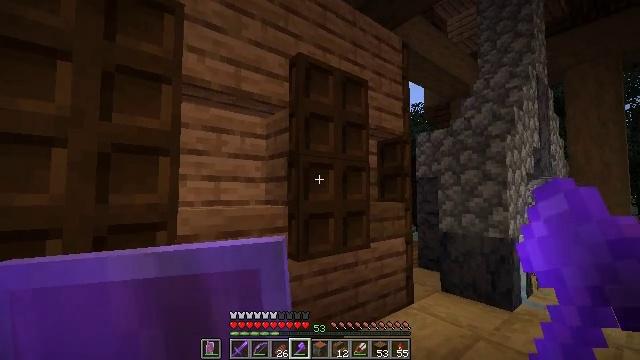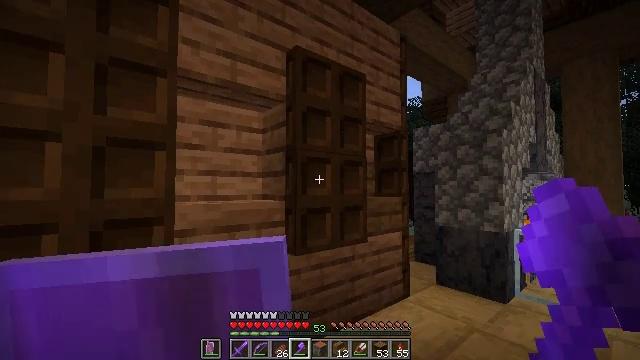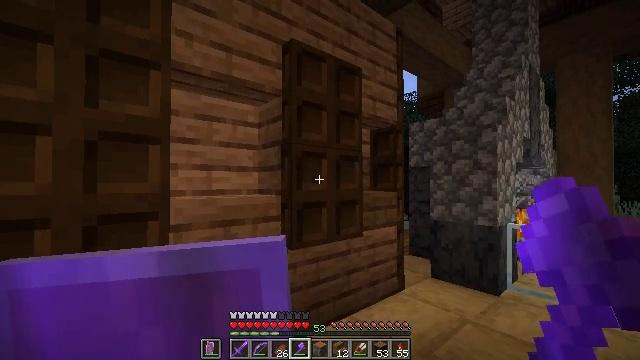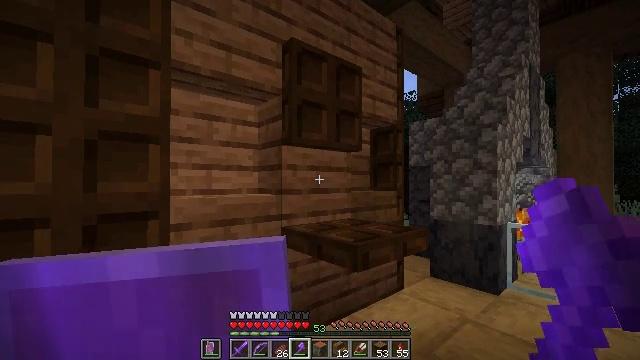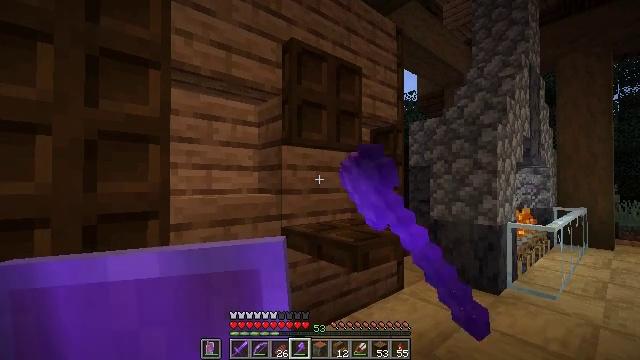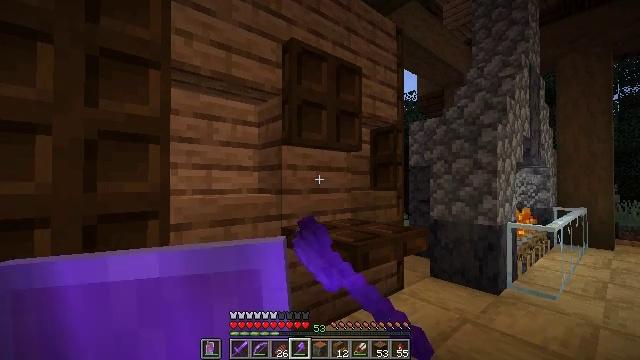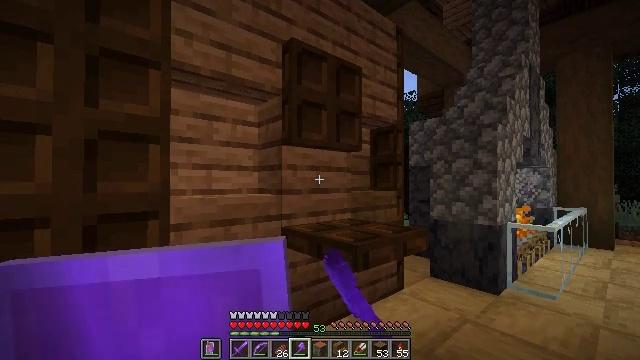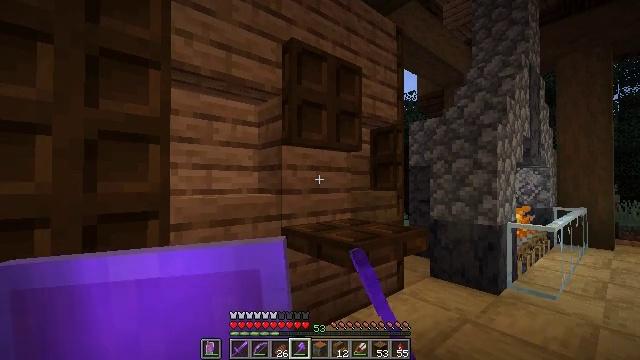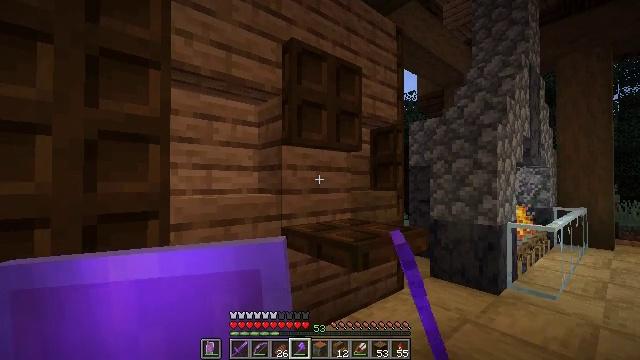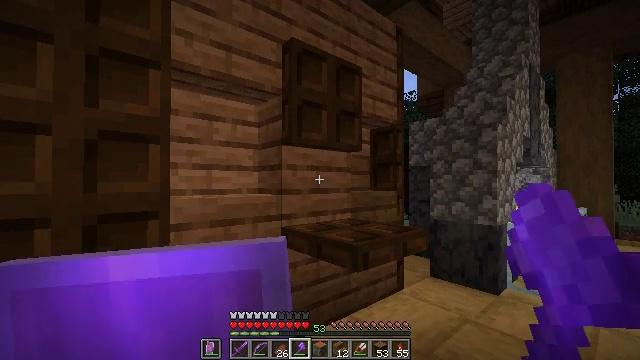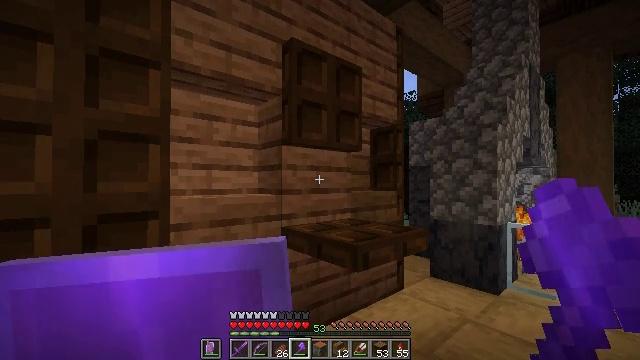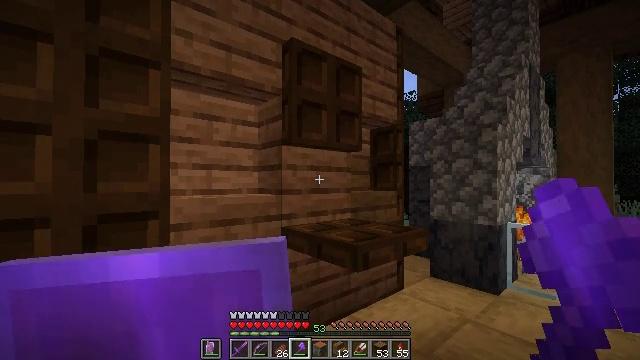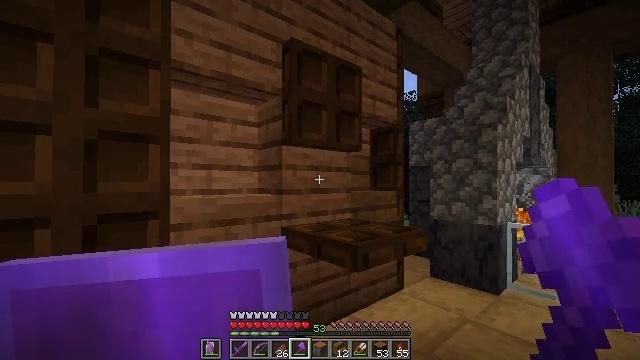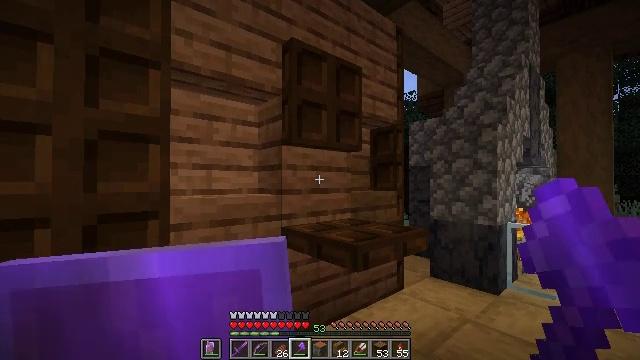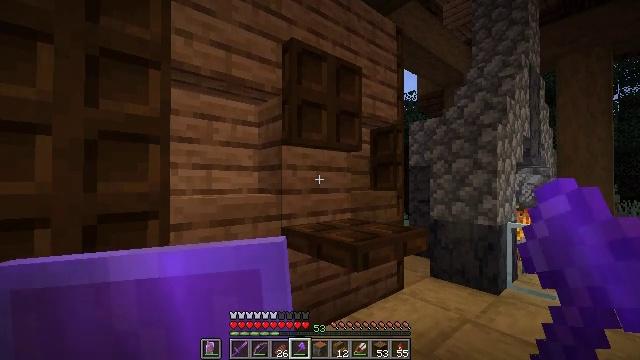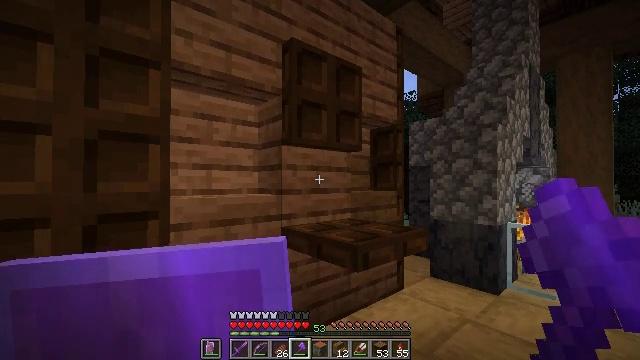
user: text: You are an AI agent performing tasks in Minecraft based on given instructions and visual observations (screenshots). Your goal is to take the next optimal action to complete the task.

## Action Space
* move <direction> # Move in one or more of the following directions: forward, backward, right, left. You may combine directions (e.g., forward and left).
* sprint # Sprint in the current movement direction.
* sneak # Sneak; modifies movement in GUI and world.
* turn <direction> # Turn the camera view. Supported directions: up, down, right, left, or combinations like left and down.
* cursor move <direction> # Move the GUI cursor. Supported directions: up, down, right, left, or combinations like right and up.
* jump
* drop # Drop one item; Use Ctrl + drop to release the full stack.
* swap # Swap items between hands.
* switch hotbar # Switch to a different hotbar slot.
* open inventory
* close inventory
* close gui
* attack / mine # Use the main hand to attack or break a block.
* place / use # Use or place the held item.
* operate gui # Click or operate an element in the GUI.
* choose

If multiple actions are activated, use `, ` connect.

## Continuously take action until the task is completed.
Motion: motion action
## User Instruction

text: Collect stripped acacia log by attacking it.
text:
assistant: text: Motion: turn down
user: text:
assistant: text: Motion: turn down
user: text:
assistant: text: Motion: use / place
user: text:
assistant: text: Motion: use / place
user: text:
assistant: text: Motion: use / place
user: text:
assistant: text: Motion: use / place
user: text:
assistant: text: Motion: no_op
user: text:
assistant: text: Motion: no_op
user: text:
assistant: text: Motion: no_op
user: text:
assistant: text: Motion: no_op
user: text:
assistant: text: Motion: no_op
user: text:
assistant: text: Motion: no_op
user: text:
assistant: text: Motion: no_op
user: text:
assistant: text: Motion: no_op
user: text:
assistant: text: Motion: no_op
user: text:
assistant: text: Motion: no_op
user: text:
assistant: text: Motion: no_op
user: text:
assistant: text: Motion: no_op
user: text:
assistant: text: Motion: no_op
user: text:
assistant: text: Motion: no_op
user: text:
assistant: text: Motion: no_op
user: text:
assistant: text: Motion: no_op
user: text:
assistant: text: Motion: no_op
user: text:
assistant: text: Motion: no_op
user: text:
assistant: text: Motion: turn up
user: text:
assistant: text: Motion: turn right and up
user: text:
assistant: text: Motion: turn up
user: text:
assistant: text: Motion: turn up
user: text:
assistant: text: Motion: turn up
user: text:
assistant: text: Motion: turn up